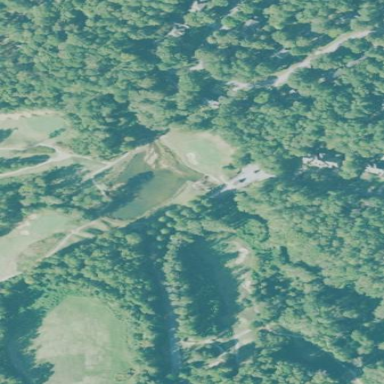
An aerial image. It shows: Water hazard in golf course. The hazard is natural water feature.